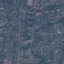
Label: Residential